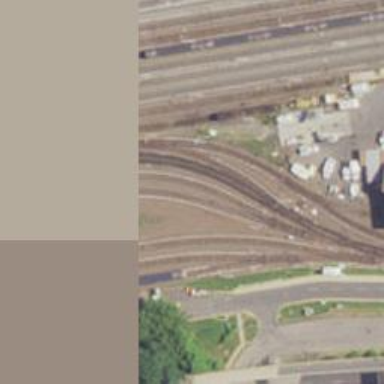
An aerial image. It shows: Yard area with electrified rail tracks.